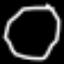
Label: octagon